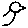
Label: bird